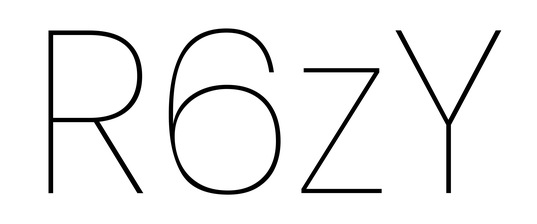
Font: Poppins-Thin